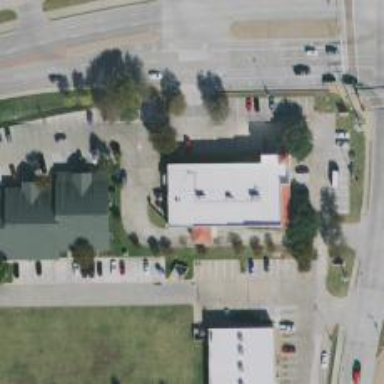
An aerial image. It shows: Pharmacy providing healthcare services.